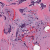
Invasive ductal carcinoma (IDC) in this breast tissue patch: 1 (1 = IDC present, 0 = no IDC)